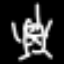
Label: leaf